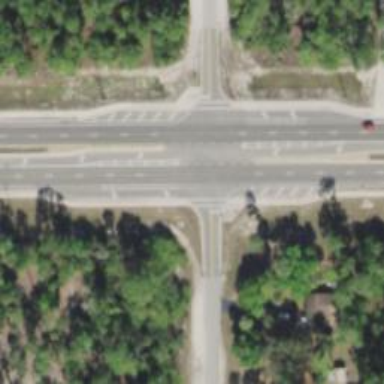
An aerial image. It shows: Uncontrolled crossing on the road.